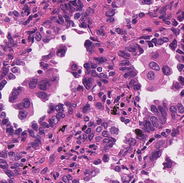
Tumor epithelial tissue: yes
Tumor-associated stroma tissue: yes
Normal tissue: no